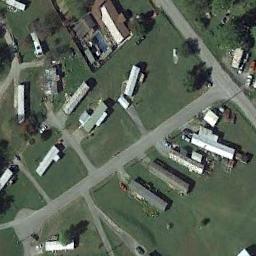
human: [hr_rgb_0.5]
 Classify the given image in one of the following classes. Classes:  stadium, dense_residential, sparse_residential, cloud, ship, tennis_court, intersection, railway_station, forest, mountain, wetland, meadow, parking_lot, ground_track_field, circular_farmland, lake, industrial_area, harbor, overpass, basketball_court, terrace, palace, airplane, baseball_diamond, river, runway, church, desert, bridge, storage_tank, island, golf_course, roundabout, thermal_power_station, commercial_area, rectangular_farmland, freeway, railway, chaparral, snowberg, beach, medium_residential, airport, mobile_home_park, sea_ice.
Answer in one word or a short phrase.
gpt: mobile_home_park